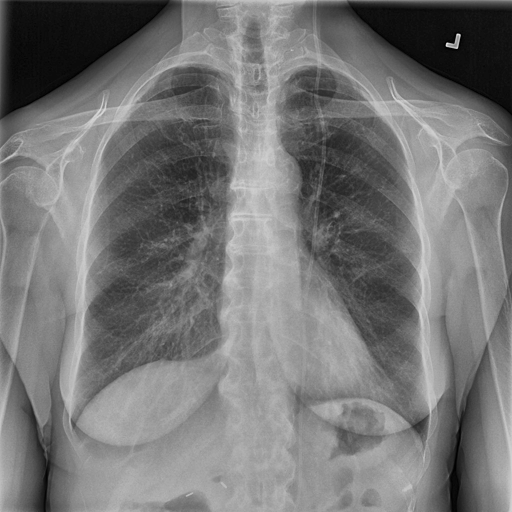
Finding: NORMAL